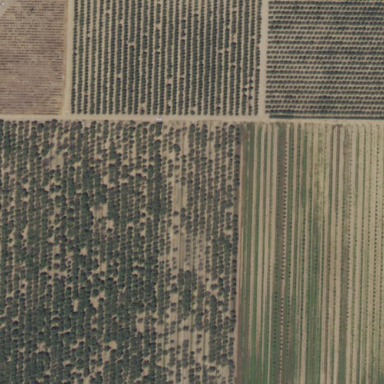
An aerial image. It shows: Almond orchard with rows of almond trees.